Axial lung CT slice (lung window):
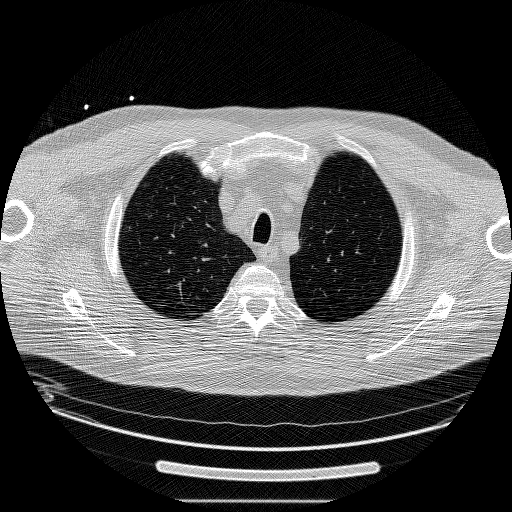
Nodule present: no